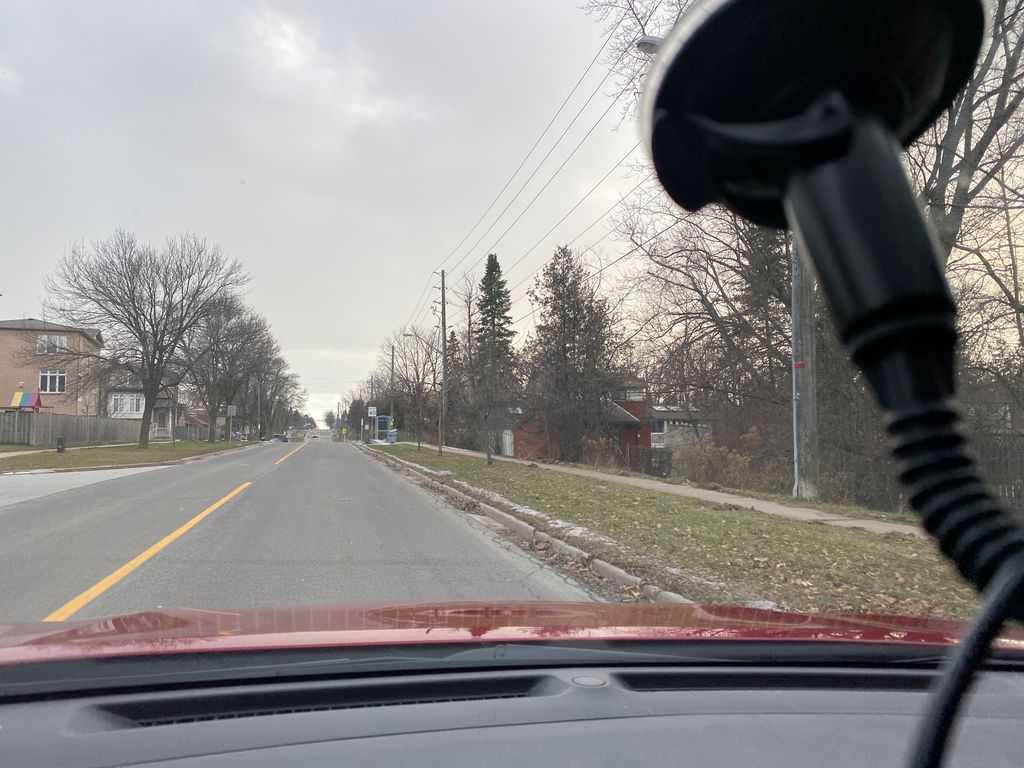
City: toronto